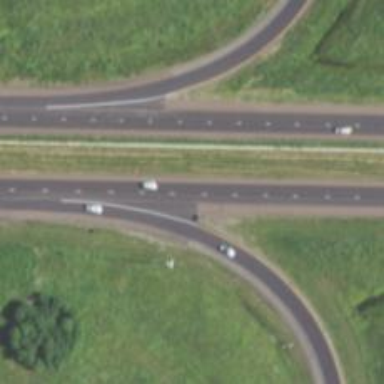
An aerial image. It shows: Asphalt motorway marked as expressway.